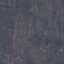
Land use / land cover class: HerbaceousVegetation